Question: How can I make my text look like the image below using CSS?

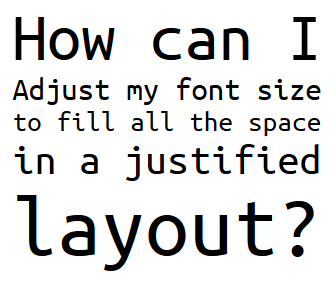
Answer: First of all you need to use a mono-space font. You can find some pretty nice looking ones over at <URL>. The font in the image is Ubuntu Mono.
Secondly, we are going to be using <URL>. You need to make sure the top line of text is the width you need it be to fit the width. This also means that each line needs to be it's own element. Some example HTML:
'''
<p style="font-size: 5vw;">How can I</p>
<p>Adjust my font size</p>
<p>to fill all the space</p>
<p>in a justified</p>
<p>layout?</p>
'''
We can now use this initial place-holder to work out the 'vw' size for the rest of the lines using the following formula:
'''
NewFontSize = BaseFontSize - (((NewLineNumberOfChars - BaseLineNumberOfChars) / NewLineNumberOfChars) * BaseFontSize)
'''
I have created <URL>. The code that it spits out is as follows:
'''
<p style="font-size: 5vw;">How can I</p>
<p style="font-size: 2.36842vw;">Adjust my font size</p>
<p style="font-size: 2.14286vw;">to fill all the space</p>
<p style="font-size: 3.21429vw;">in a justified</p>
<p style="font-size: 6.42857vw;">layout?</p>
'''
It should be noted that because Google Chrome rounds all font sizes to the nearest round pixel (boo-hiss), it's not exact and it can look off, especially at smaller sizes.